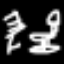
Label: chair